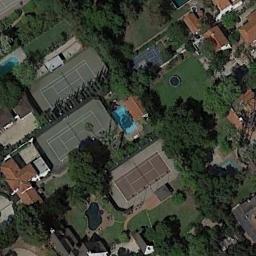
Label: tennis_court